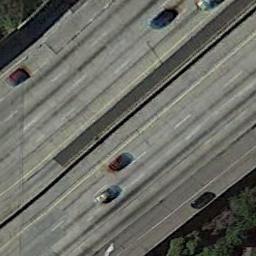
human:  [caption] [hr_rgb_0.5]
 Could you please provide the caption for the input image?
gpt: Six cars on the freeway lane .

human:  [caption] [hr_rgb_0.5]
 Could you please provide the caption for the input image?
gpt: The straight freeway has some moving cars .

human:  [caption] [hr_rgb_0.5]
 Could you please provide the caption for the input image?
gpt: There are some cars on the freeway .

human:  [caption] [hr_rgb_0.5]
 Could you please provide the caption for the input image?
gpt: The left side of the highway is sandy .

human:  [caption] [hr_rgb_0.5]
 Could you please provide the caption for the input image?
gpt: The freeway with several cars and some trees beside .